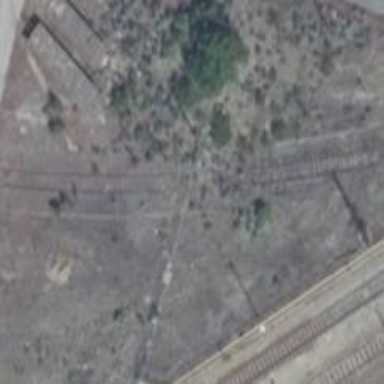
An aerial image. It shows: Disused railway yard.